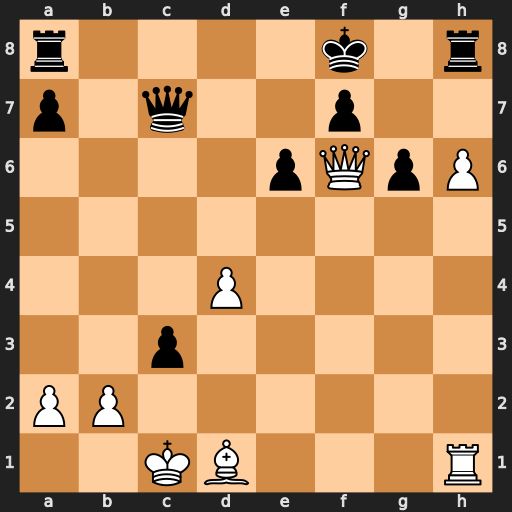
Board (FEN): r4k1r/p1q2p2/4pQpP/8/3P4/2p5/PP6/2KB3R
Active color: w
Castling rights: -
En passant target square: -
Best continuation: Qxh8+ Ke7 Qxa8 cxb2+ Kxb2